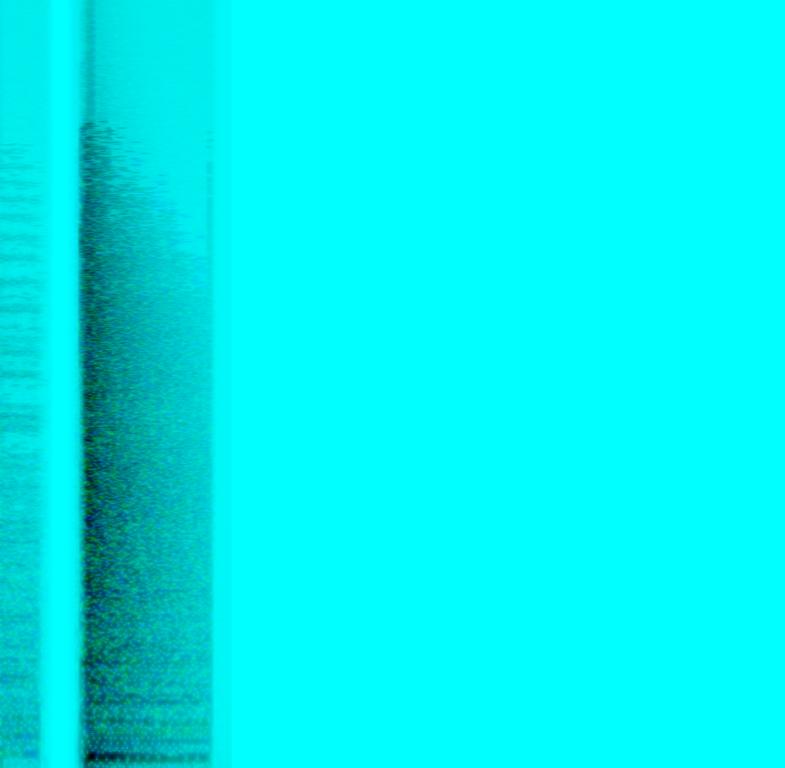
The low quality recording features a classical song that consists of a suspenseful brass melody, sustained strings and dynamic low percussion roll. It sounds suspenseful, dramatic and intense.